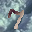
Label: 7